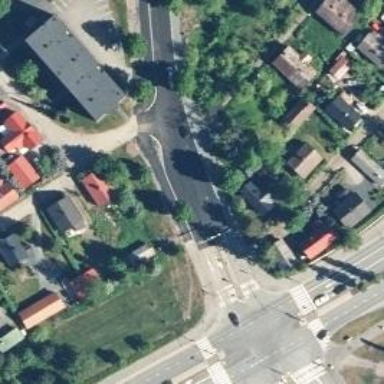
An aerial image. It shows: Secondary road with asphalt surface.